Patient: sex M, age 79
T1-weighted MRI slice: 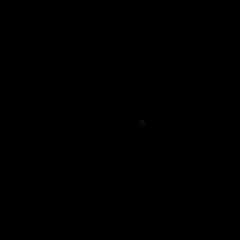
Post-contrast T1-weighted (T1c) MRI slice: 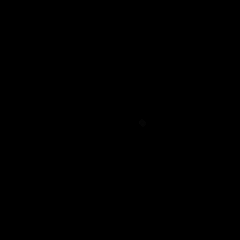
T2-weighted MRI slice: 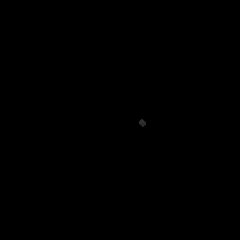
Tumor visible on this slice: no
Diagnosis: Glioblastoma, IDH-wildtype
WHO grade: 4